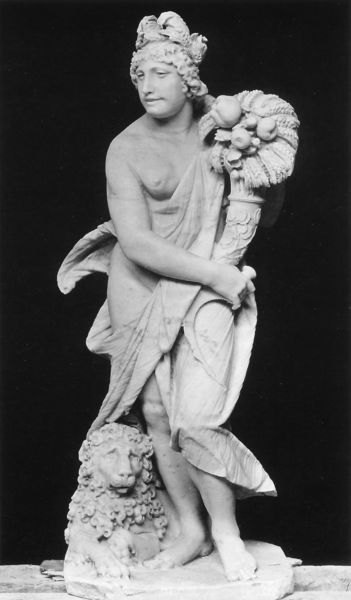
Titel: Estate, Sommer
Künstler: Pietro Bernini
Standort: Frascati, Villa Aldobrandini (EU - I)
Schlagwörter: fuß, hand, laub, nackt, umhang, blumen, brust, frau, grau, nase, schwarz, obst, tuch, falten, gesicht, sockel, stehen, stein, füllhorn, figur, gewand, stehend, locken, früchte, skulptur, statue, mähne, apfel, äpfel, bein, füße, liegen, getreide, weizen, faltenwurf, plastik, liegend, strauß, quitte, katze, barfuß, sichel, kopfputz, göttin, reichtum, löwe, ähren, kopfschmuck, fü0e, güße